Question: I recently got into Win32 programming and I bumped into a bug I couldn't seem to find anywhere on the net yet. I have an Edit Control that behaves a bit odd. I have a maximum of 3 characters set for the control. When I enter a number ('ES_NUMBER' is set) it keeps adding it to the control - if it weren't for the limit.
Image of when I enter a 0:
It does the same for Delete and Backspace - the entire control is cleared instantly.
I have the feeling that window procedure messages that are sent to the edit control's default window procedure might not be cleared from the message queue. Is there any way to find out if this is the case? Has anyone ever experienced this kind of behavior? I don't manually process any of the messages for the Edit Control.
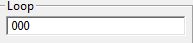
Answer: This seems to have been a problem with PeekMessage/GetMessage. Message intended for Dialog Windows (while my window was not a dialog) were not being removed by PeekMessage until a new message appeared in queue, even though PM_REMOVE was specified. Replacing the line with GetMessage fixed the issue.